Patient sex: F
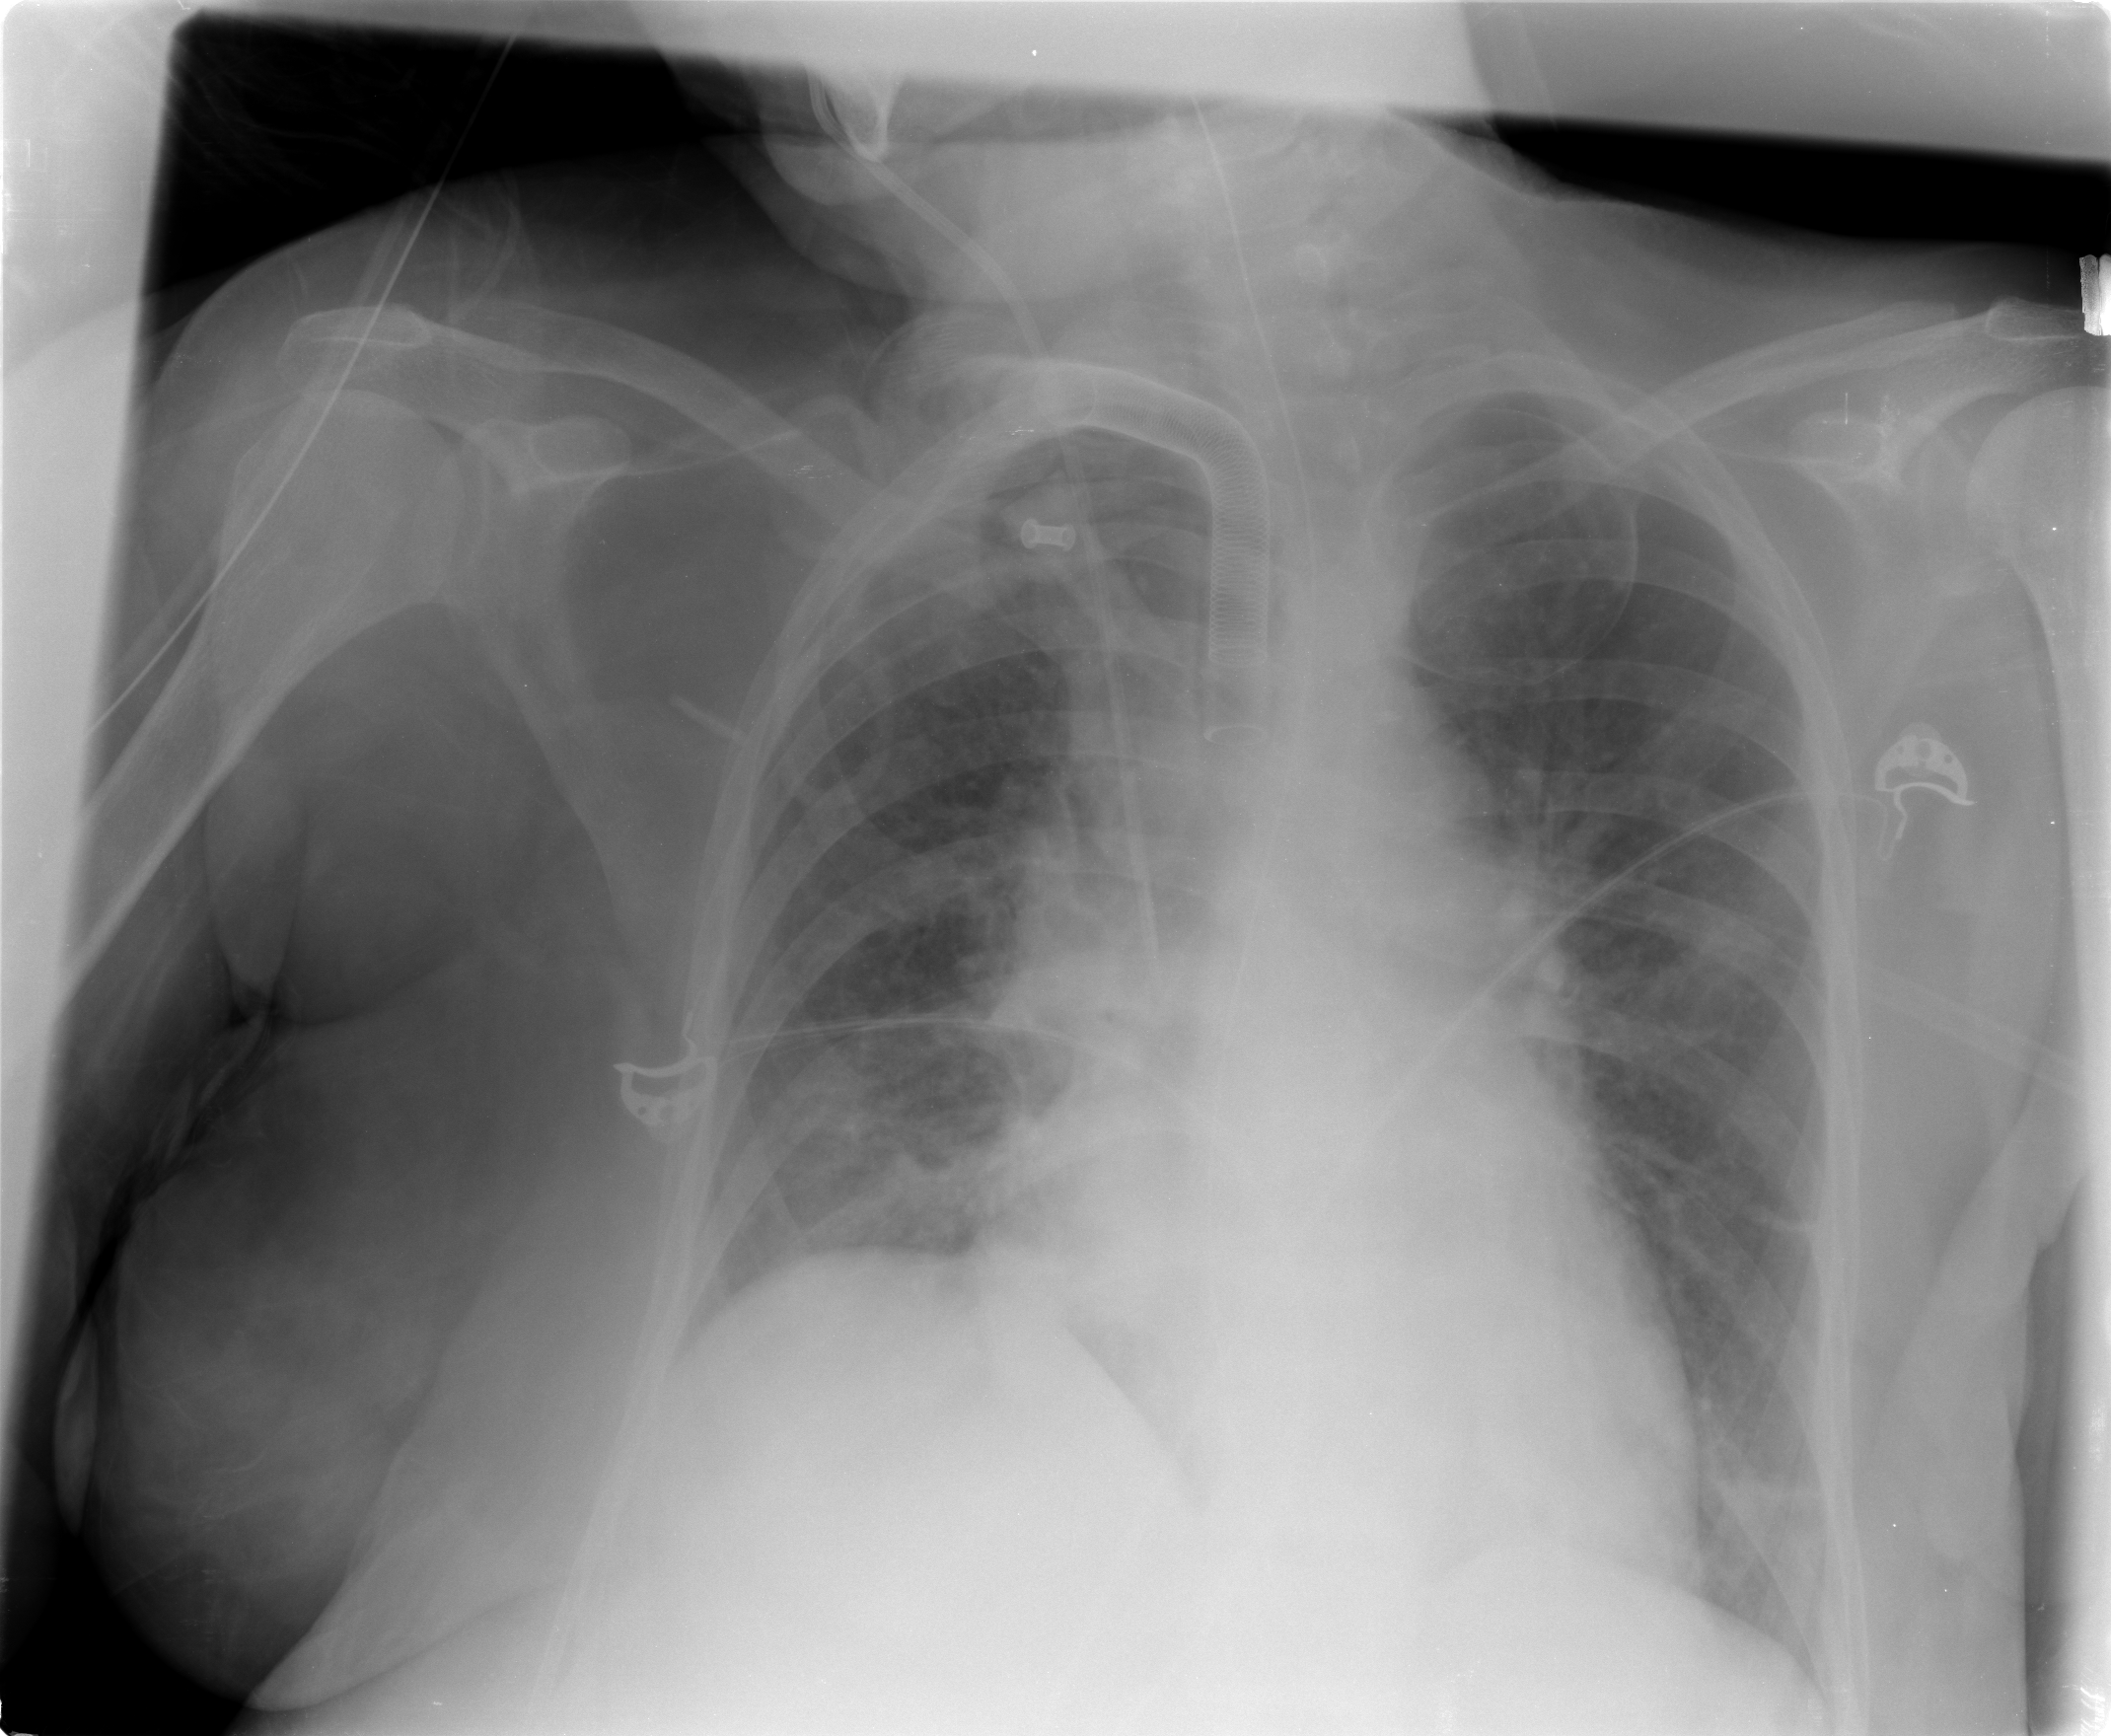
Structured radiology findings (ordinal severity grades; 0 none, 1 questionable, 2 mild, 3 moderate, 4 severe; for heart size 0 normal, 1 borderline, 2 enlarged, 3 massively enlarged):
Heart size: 0
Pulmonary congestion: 2
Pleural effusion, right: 0
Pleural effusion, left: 1
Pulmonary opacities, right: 1
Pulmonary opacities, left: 1
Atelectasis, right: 2
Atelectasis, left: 1